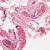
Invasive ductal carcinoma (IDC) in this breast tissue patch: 0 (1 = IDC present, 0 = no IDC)